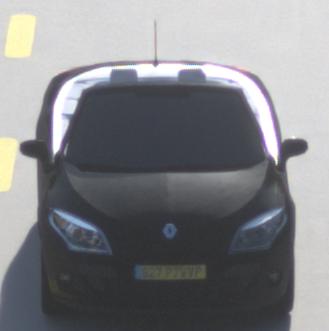
Make: Renault
Model: Mégane Coupé-Cabriolet 1.6 16V 110
Detailed model: Mégane (III) Coupé-Cabriolet
Model produced from: 2010/06
Model produced until: 2013/03
Doors: 2
Color: black
Road condition: dry road
Daytime: sunrise or sunset
Contrast: medium contrast